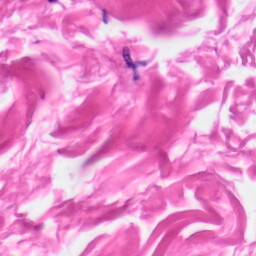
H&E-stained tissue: Skin